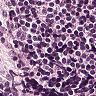
Metastatic tissue present: no